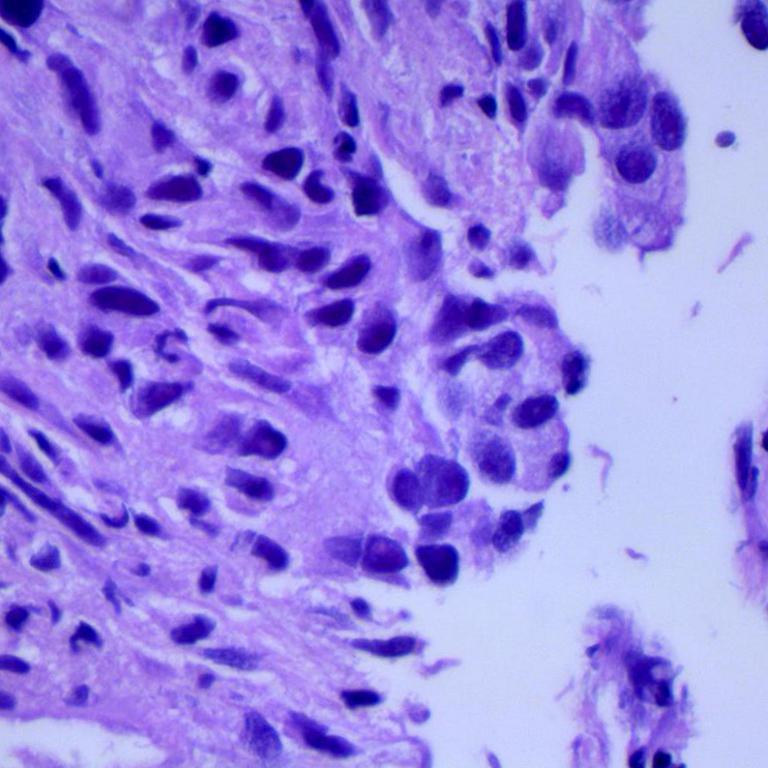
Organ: lung
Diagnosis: adenocarcinomas